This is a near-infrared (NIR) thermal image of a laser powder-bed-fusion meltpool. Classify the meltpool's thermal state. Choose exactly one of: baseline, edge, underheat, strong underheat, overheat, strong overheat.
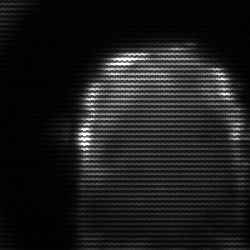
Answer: baseline